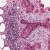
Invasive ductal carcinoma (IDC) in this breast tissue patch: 0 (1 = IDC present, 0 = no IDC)